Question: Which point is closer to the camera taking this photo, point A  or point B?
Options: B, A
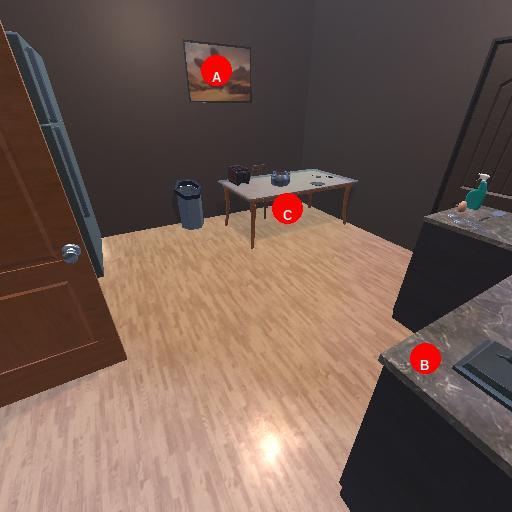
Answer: B